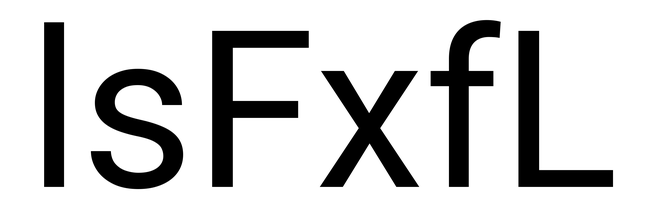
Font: Roboto_Regular